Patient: sex F, age 77
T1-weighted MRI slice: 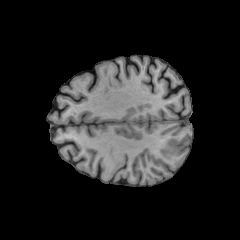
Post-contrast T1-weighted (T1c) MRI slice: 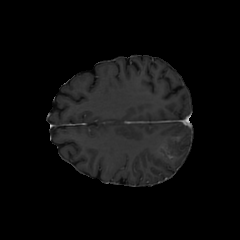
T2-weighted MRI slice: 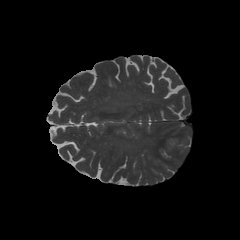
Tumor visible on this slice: yes
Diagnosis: Glioblastoma, IDH-wildtype
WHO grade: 4